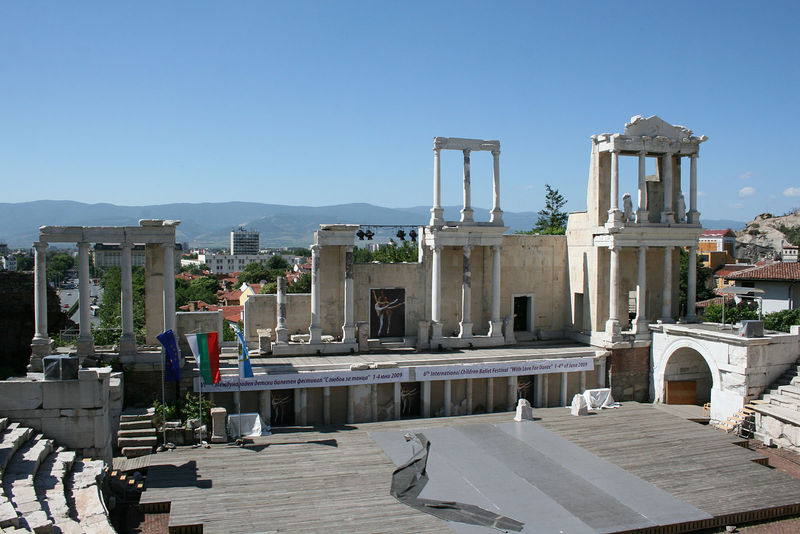
Titel: Römisches Amphitheater
Institution: Plovdiv
Schlagwörter: blau, himmel, grün, stadt, marmor, säule, säulen, tür, gebäude, sockel, stein, steine, häuser, bühne, theater, skulptur, farbig, sitze, bogen, fahnen, italien, fahne, berge, dächer, platz, rundbogen, masten, treppe, durchgang, stufen, tor, arena, ränge, foto, fotografie, bögen, ruine, plakat, ruinen, kapitelle, rom, kapitell, sims, antik, tempel, flaggen, basis, fotographie, schaft, sitzbänke, amphitheater, bulgarien, theaer